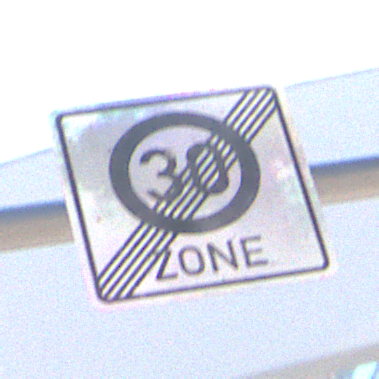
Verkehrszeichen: EndeZone30
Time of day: MorningAfternoon
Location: Outdoor (Urban)
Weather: Clear
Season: NotSpecified
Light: Natural